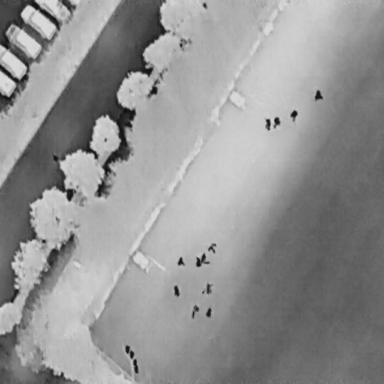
There are 17 objects shown in the infrared image, including 12 People, and five Cars.